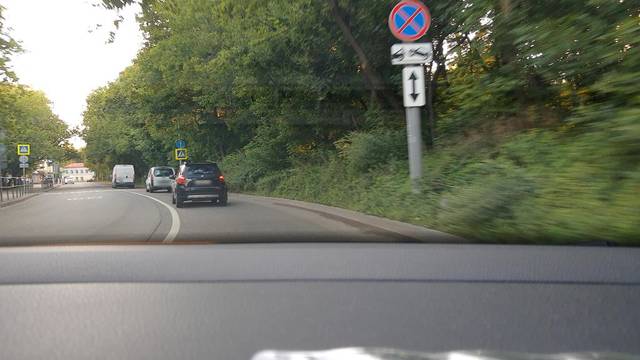
Region: Russia
Coordinates: 55.8, 37.691